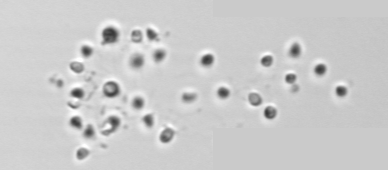
Label: Parvicorbicula_socialis